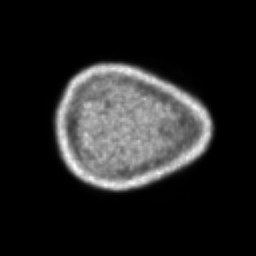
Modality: PET
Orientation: axial
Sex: female
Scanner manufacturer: ge